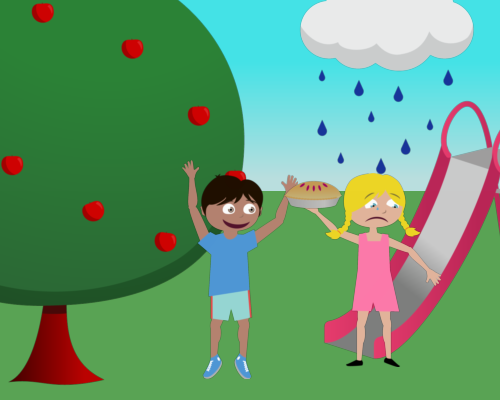
Large apple tree cut off at the top left. A jumping smiling boy in the center, feet 1 to 2 inches off the ground. Medium rain cloud slightly right of center at the top. A sad girl is centered between the top and bottom, two inches to the right of the boy, facing left with her arms out and holding a pie.